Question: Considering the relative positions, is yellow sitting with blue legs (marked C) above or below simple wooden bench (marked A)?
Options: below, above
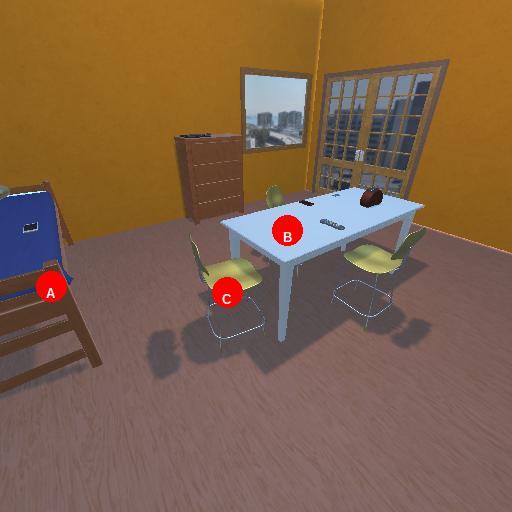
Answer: below